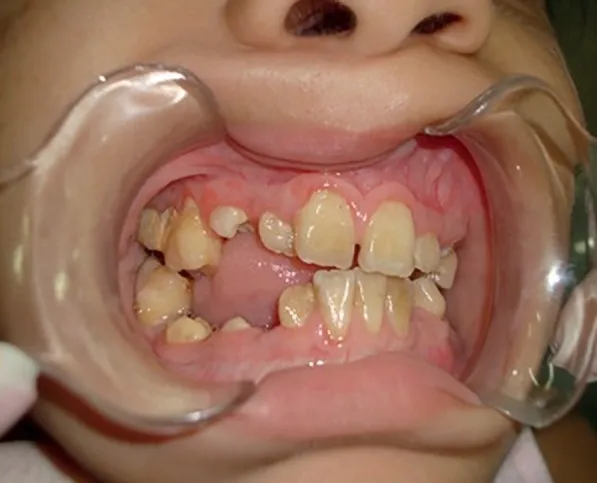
Appearance 15 days after surgery.
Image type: medical_photograph (oral_photograph)